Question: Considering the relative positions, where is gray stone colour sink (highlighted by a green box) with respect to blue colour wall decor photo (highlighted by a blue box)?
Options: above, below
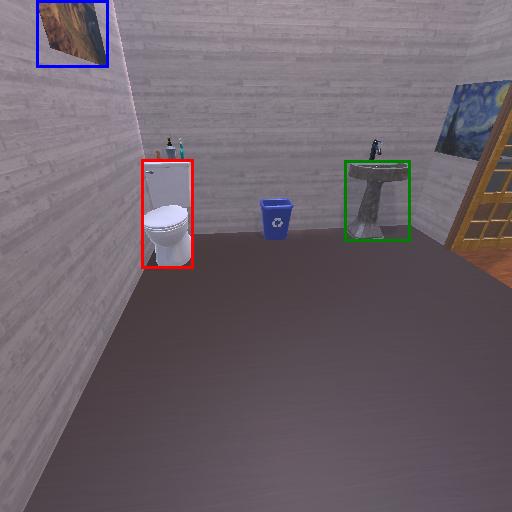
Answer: above